Question: I'm new to R, and a formula I need to enter includes functions that are beyond the scope of my mathematics experience. In particular, I don't understand what's going on with the subscript to the gamma function. Is this an incomplete gamma function, and if so, is it upper or lower?
Anyhow, the formula is attached in the image. This is the CDF for the 4 parameter Generalized Gamma distribution, taken from a statistical software manual. How would I specify this in R? Any help is much appreciated.

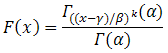
Answer: This can be completely wrong, but it seems that function 'F' in the image is a combination of an upper incomplete gamma function and other terms. The subscript seems to be a transformation of 'x':
'''
y <- ((x - gamma)/beta)^k
'''
If so it could be coded as follows.
'''
f <- function(x, a, beta, gamma, k){
y <- ((x - gamma)/beta)^k
pgamma(y, a, lower = FALSE)*gamma(a)
}
'''
The expression
'''
pgamma(y, a, lower = FALSE)*gamma(a)
'''
is a base R way to code the upper incomplete gamma function. Alternatively, package 'gsl', function 'gamma_inc' could be used replacing that code line with
'''
gsl::gamma_inc(a, y)
'''